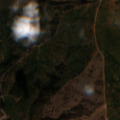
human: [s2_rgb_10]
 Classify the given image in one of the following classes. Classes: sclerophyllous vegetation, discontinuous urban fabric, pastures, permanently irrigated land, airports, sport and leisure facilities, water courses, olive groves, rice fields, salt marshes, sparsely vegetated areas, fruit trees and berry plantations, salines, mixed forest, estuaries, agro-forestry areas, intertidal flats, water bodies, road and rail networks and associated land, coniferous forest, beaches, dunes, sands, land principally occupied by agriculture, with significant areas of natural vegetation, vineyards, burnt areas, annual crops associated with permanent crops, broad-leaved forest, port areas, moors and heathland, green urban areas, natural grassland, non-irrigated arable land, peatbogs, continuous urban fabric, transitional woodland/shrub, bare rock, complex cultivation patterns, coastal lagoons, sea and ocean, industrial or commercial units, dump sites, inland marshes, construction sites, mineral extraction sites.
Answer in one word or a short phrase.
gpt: non-irrigated arable land, agro-forestry areas